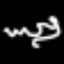
Label: squiggle